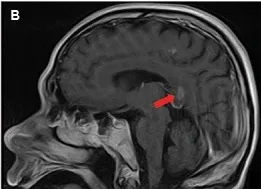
Sagittal images of brain MRI performed 7 days . Lesions that were enhanced by gadolinium could be seen in the splenium (arrow) and some extracallosal regions (B).
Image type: radiology (mri)